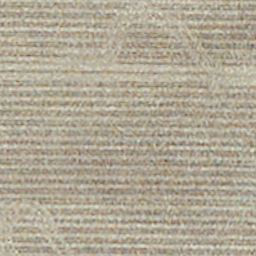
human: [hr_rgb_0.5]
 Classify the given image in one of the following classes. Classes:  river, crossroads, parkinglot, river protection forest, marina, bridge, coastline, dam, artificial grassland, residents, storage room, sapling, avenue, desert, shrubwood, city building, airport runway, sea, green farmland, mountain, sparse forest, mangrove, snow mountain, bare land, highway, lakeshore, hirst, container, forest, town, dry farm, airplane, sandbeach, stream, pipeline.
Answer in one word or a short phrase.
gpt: dry farm